Interaction volume radius: 5 \u00c5
Interaction volume height: 25 \u00c5
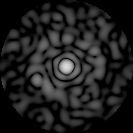
Disorder parameter: 0.8222